Question: The WPF program below puts up a window which looks like this:

Mouse-movement outside the black square causes the window title to be updated with the mouse's position. The updating stops when the mouse enters the square.
I'd like for 'MouseMove' to continue to trigger even when the mouse is over the square. Is there a way to do this?
'''
using System.Windows;
using System.Windows.Controls;
using System.Windows.Media;
namespace Wpf_Particle_Demo
{
class DrawingVisualElement : FrameworkElement
{
public DrawingVisual visual;
public DrawingVisualElement() { visual = new DrawingVisual(); }
protected override int VisualChildrenCount { get { return 1; } }
protected override Visual GetVisualChild(int index) { return visual; }
}
public partial class MainWindow : Window
{
public MainWindow()
{
InitializeComponent();
var canvas = new Canvas();
Content = canvas;
var element = new DrawingVisualElement();
canvas.Children.Add(element);
CompositionTarget.Rendering += (s, e) =>
{
using (var dc = element.visual.RenderOpen())
dc.DrawRectangle(Brushes.Black, null, new Rect(0, 0, 50, 50));
};
MouseMove += (s, e) => Title = e.GetPosition(canvas).ToString();
}
}
}
'''
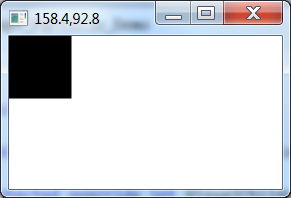
Answer: You will need to <URL> the mouse this will allow your 'Canvas' to continue to respond to the 'MouseMove' Event, Try something like this it will update your coordinates as long as the Mouse is Pressed
'''
public partial class MainWindow : Window
{
public MainWindow()
{
InitializeComponent();
var canvas = new Canvas();
Content = canvas;
var element = new DrawingVisualElement();
canvas.Children.Add(element);
CompositionTarget.Rendering += (s, e) =>
{
using (var dc = element.visual.RenderOpen())
dc.DrawRectangle(Brushes.Black, null, new Rect(0, 0, 50, 50));
};
Mouse.Capture(canvas);
MouseDown += (s, e) => Mouse.Capture((UIElement)s);
MouseMove += (s, e) => Title = e.GetPosition(canvas).ToString();
MouseUp += (s, e) => Mouse.Capture(null);
}
'''
---
'''
public MainWindow()
{
InitializeComponent();
var canvas = new Canvas();
Content = canvas;
DrawingVisualElement element = new DrawingVisualElement();
Grid myElement = new Grid();
canvas.Children.Add(myElement);
CompositionTarget.Rendering += (s, e) =>
{
using (var dc = element.visual.RenderOpen())
{
dc.DrawRectangle(Brushes.Black, null, new Rect(100, 0, 50, 50));
}
DrawingImage myImage = new DrawingImage(element.visual.Drawing);
myElement.Height = myImage.Height;
myElement.Width = myImage.Width;
myElement.Background = new ImageBrush(myImage);
};
MouseMove += (s, e) => Title = e.GetPosition(canvas).ToString();
}
'''
---
be sure to put a 'using System.Windows.Interop;'
'''
public partial class MainWindow : Window
{
public MainWindow()
{
InitializeComponent();
var canvas = new Canvas();
Content = canvas;
var element = new DrawingVisualElement();
canvas.Children.Add(element);
CompositionTarget.Rendering += (s, e) =>
{
using (var dc = element.visual.RenderOpen())
{
dc.DrawRectangle(Brushes.Black, null, new Rect(0, 0, 50, 50));
}
};
this.SourceInitialized += new EventHandler(OnSourceInitialized);
}
void OnSourceInitialized(object sender, EventArgs e)
{
HwndSource source = (HwndSource)PresentationSource.FromVisual(this);
source.AddHook(new HwndSourceHook(HandleMessages));
}
IntPtr HandleMessages(IntPtr hwnd, int msg,IntPtr wParam, IntPtr lParam, ref bool handled)
{
if (msg == 0x200)
Title = Mouse.GetPosition(this).ToString(); // because I did not want to split the lParam into High/Low values for Position information
return IntPtr.Zero;
}
}
'''